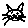
Label: cat